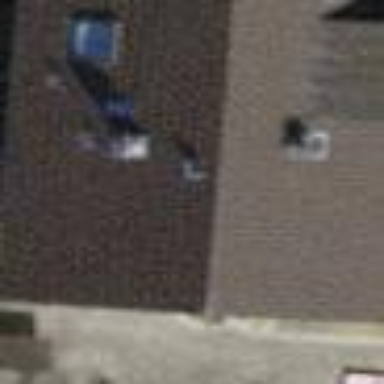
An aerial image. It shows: Building with tiled roof.